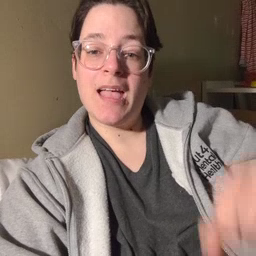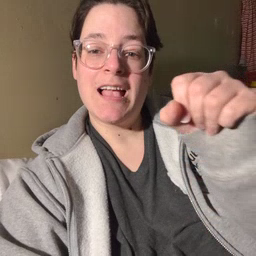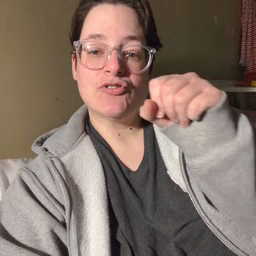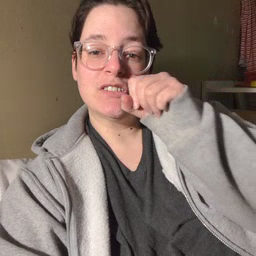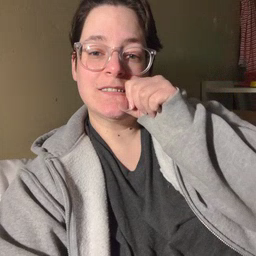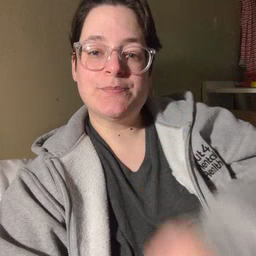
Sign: carrot